Interaction volume radius: 5 \u00c5
Interaction volume height: 15 \u00c5
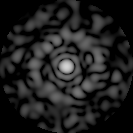
Disorder parameter: 0.8601